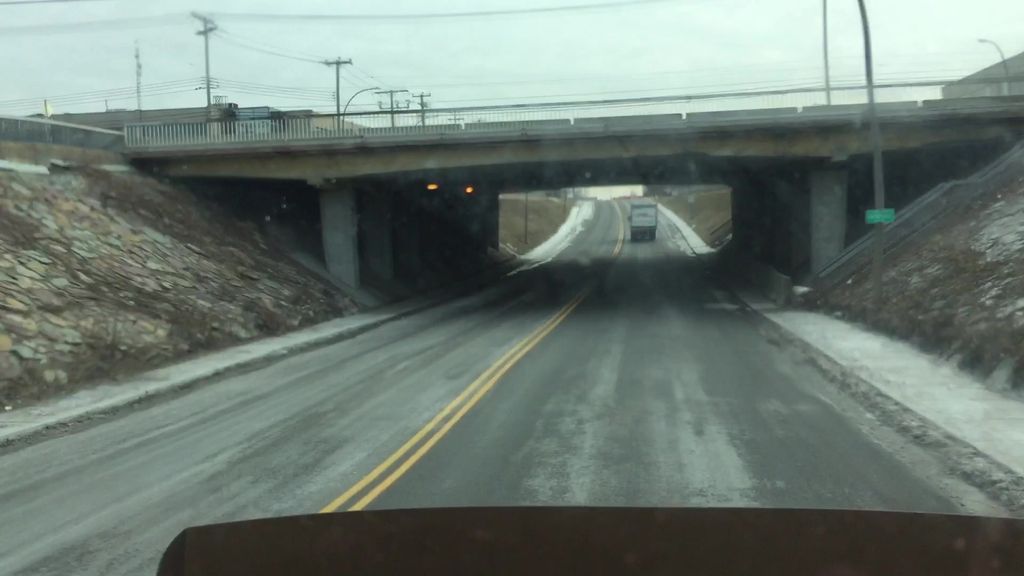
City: montreal